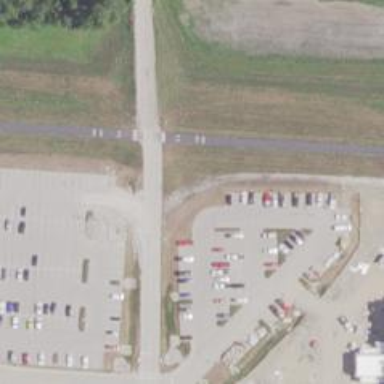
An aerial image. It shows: Service road.